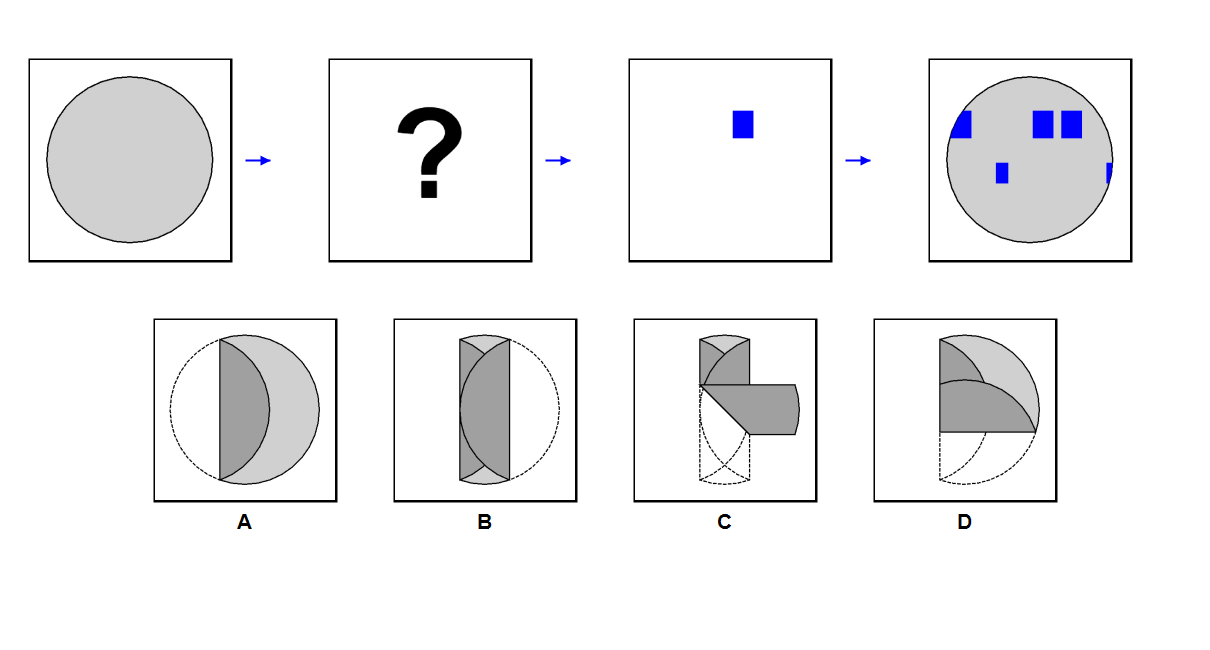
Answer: D